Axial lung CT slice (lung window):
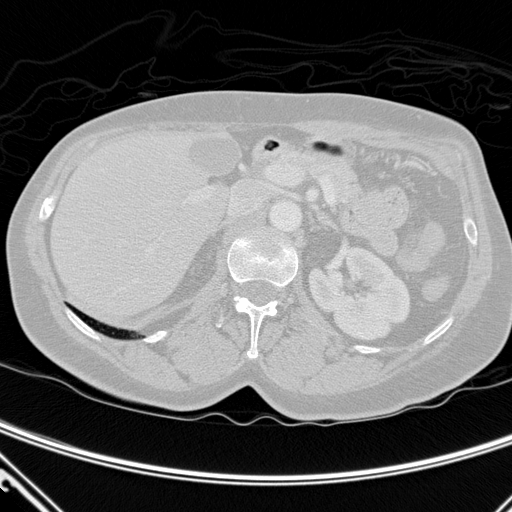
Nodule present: no